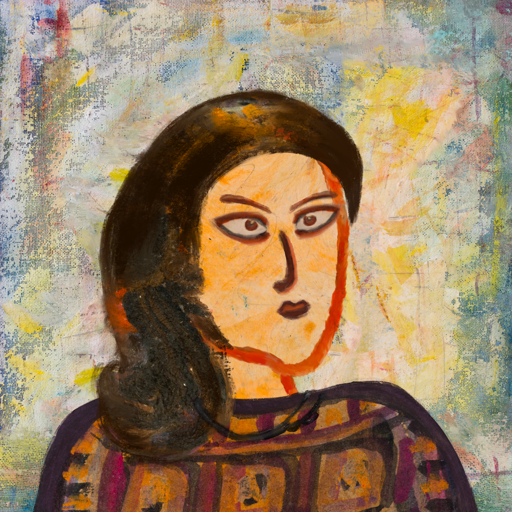
Background: Irani, Head And Neck Side: Experience, Face Side: Roy_Bahadur, Bust: Doll, Hair Side: Gypsy_Queen, Head Accessory: Blank, Second Necklace: Blank, Necklace: Orphan, Baby: Blank